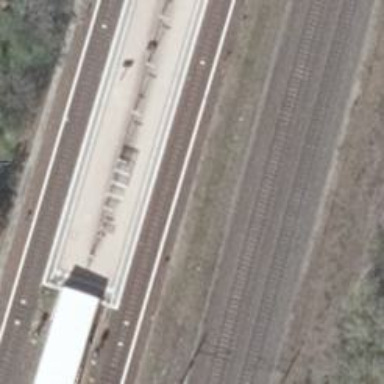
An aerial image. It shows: Close-up of railway platform edge.